Question: I am creating a graph using Flot. The data are prices on a specific day that are displayed using a bar chart. It currently looks like this:

On the above image, you can also see my problem: the x-axis doesn't correspond with the x-axis in the tooltip. I want the axis to map correctly, and also that the gray bars correspond with the weekends. Currently, 10 and 11 October are drawn in the weekend bar, while 11 and 12 October is the real weekend. The data is retrieved using AJAX.
The code I now have is:
'''
var options = {
xaxis: {
mode: "time",
timeformat: '%e %b',
minTickSize: [1, "day"],
autoscaleMargin: 0.02
},
selection: {
mode: "x"
},
grid: {
hoverable: true,
markings: weekendAreas
},
bars: {
show: true,
barWidth: 86400000 // 1 day in seconds
},
tooltip: true,
tooltipOpts: {
content: "%s on %x: &euro; %y.2",
shifts: {
x: -60,
y: 25
},
defaultTheme: false
},
series: {
stack: true
}
};
$.getJSON(graphOptions.route, function (data) {
options['xaxis']['min'] = data.from;
options['xaxis']['max'] = data.to;
var plot = $.plot("#flot-cost-chart", data.data, options);
}).fail(function (e) {
alert('An error occured');
});
'''
The 'graphOptions.route' is the URL that is supplied by my web page. The data retrieved looks like this:
'''
{
"data": [
{
"label": "Test 1",
"data": [
[
1413064800000,
173.1
],
[
1413583200000,
104
],
[
1412978400000,
100
]
]
},
{
"label": "Test 3",
"data": [
[
1413064800000,
112
]
]
},
{
"label": "Test 2",
"data": [
[
1413064800000,
130
],
[
1413151200000,
112
]
]
}
],
"to": 1414796400000,
"from": 1412114400000
}
'''
Does someone know how to fix this problem?
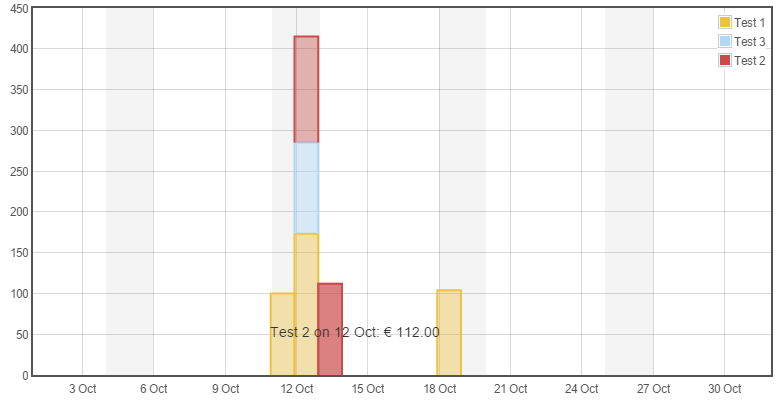
Answer: There are a few issues here:
1. Alignment of the bars: Your bars are left aligned. Try align: center in your bar options.
2. The weekend bar is on 11 October and 12 October (see above).
3. Your Test 2 - 112 value is on 13 October midnight UTC which seems correct in the graph. The tooltip can show another date when your are in another timezone.